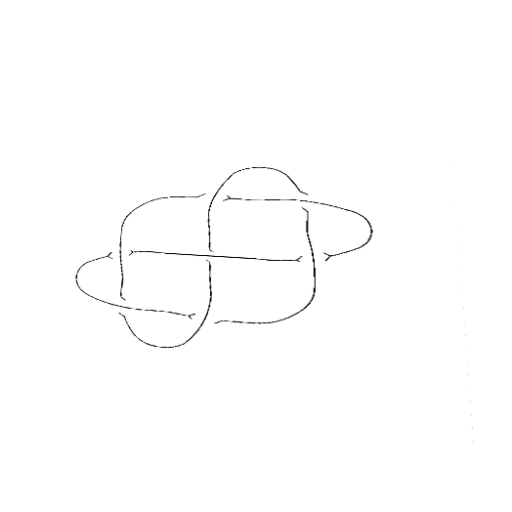
Crossing number: 7